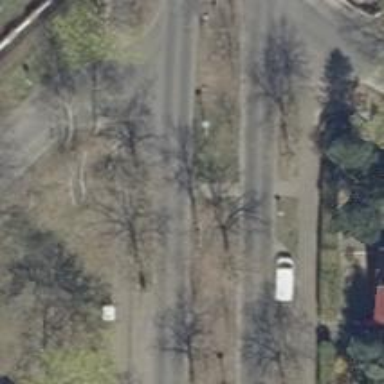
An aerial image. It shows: Unmarked footway crossing with traffic island.